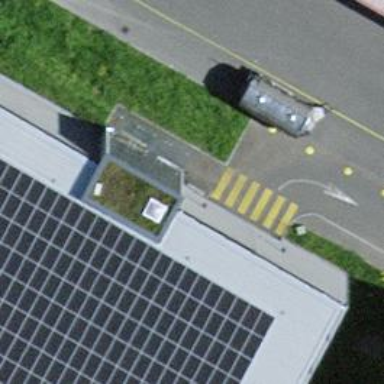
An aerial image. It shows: Parking entrance.